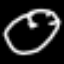
Label: clock